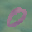
Label: 0